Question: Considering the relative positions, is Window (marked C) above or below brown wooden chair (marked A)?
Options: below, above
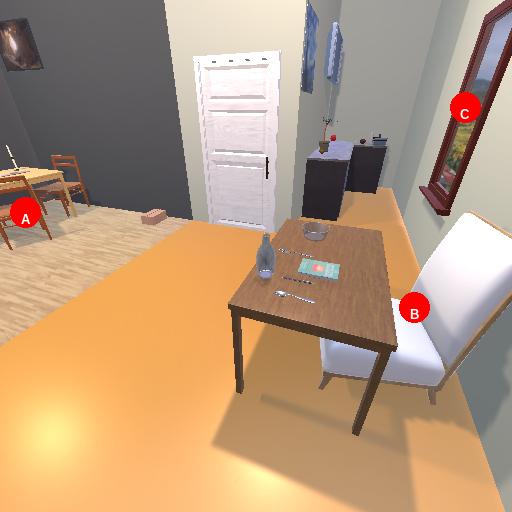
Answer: below